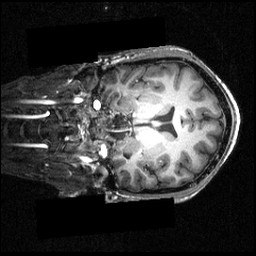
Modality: T1w
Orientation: coronal
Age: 24
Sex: male
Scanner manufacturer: siemens
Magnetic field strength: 3.951 T
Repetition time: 1.5 s
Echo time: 0.00335 s